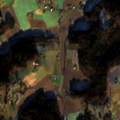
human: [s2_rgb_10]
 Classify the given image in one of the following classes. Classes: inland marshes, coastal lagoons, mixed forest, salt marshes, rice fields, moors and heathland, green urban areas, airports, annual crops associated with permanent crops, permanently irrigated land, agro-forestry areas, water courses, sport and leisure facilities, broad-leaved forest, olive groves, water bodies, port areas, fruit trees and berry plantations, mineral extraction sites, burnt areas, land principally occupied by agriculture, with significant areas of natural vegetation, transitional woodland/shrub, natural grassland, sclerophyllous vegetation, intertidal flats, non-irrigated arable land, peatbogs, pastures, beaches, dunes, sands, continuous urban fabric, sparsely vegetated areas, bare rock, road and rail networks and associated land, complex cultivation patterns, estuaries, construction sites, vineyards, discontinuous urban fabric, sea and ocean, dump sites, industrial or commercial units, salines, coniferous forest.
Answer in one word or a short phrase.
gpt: complex cultivation patterns, broad-leaved forest